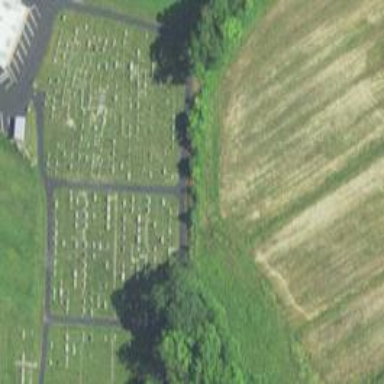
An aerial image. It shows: Cemetery.